Field crop: tomato
Growth stage: 1
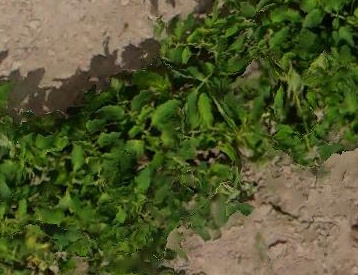
Species: tomato